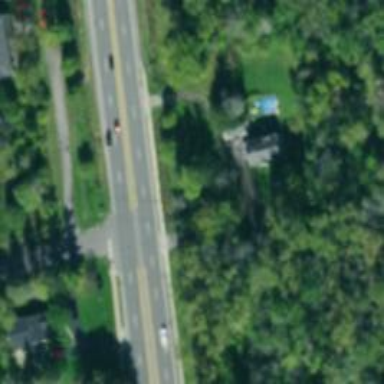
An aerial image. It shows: Primary highway with separate asphalt sidewalks.